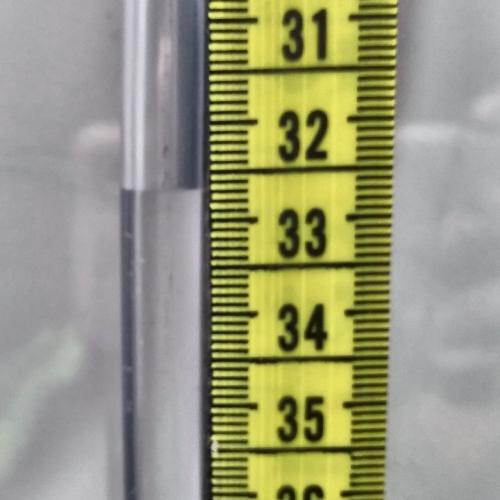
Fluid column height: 32.7 cm